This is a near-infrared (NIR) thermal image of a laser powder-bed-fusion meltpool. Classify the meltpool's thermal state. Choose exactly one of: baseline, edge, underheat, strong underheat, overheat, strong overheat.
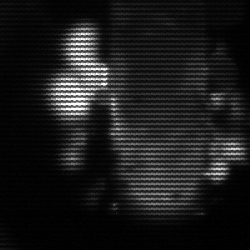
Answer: strong underheat